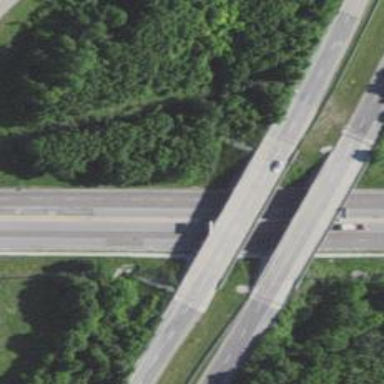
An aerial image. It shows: Primary highway bridge over expressway.